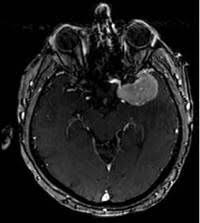
Label: meningioma